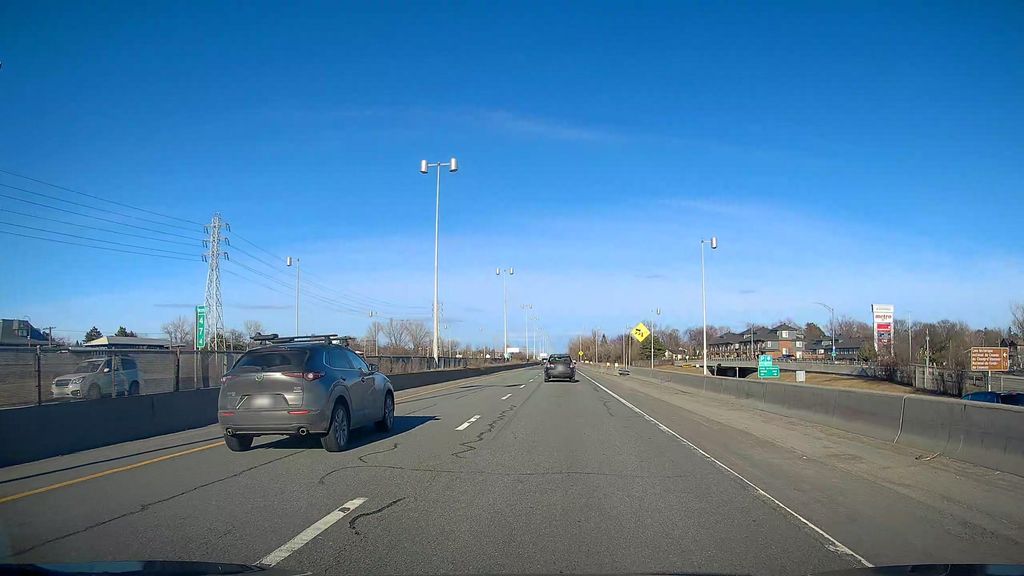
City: montreal